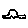
Label: car